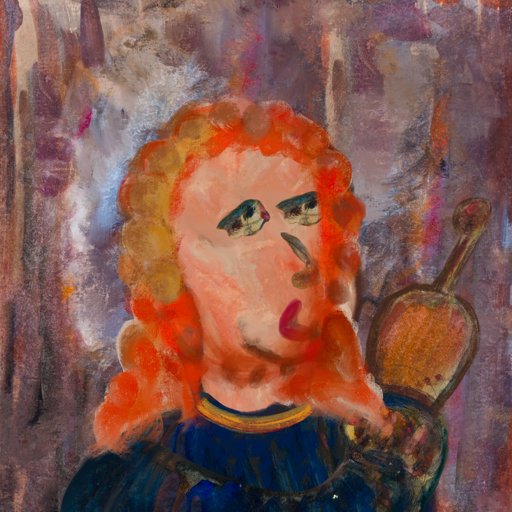
Background: Hypocrite, Head And Neck Side: Roy_Bahadur, Face Side: Pipe, Bust: Pipe, Hair Side: Rupkatha, Head Accessory: Blank, Second Necklace: Blank, Necklace: Mother_And_Son_Son, Baby: Blank